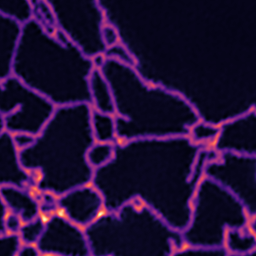
Label: Super-resolution ER image